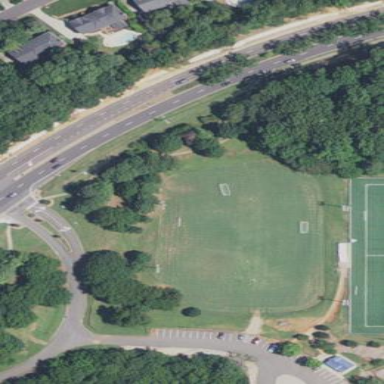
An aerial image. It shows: Soccer pitch for outdoor sports and leisure activities.